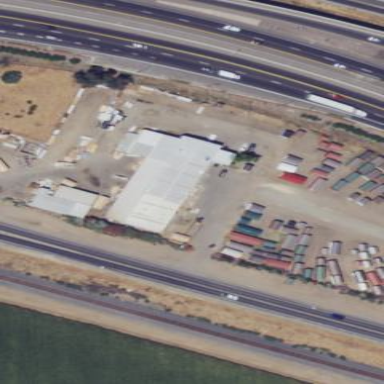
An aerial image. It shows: Industrial building.